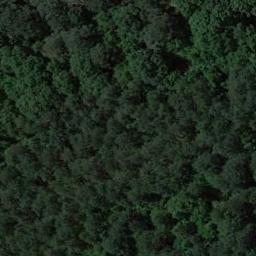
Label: forest